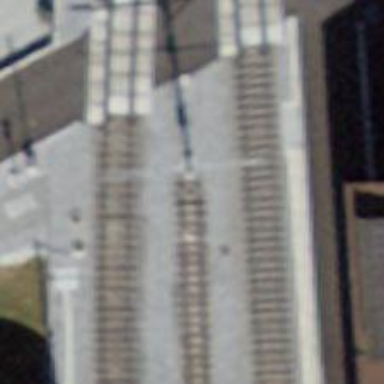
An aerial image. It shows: Railway buffer stop.